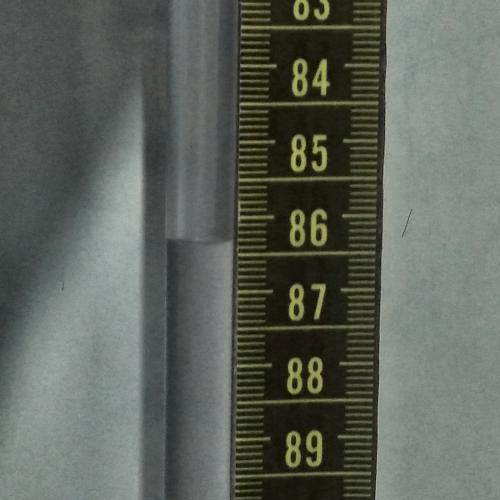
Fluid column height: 86.3 cm